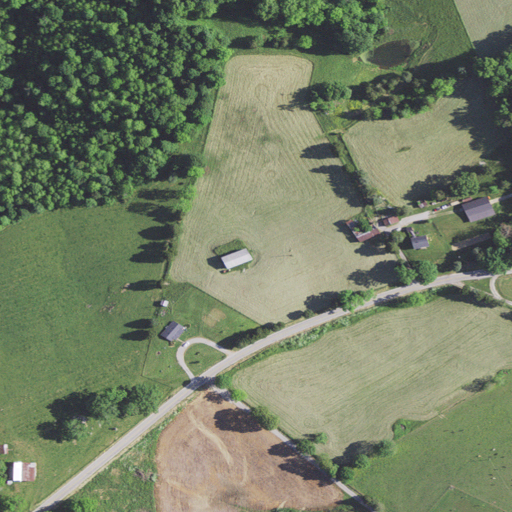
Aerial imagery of ridge(s) in Kentucky named Bethel Ridge containing pasture, deciduous forest, open development, mixed forest, cultivated crops, grassland, low intensity development, barren land, and medium intensity development